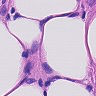
Metastatic tissue present: no